Interaction volume radius: 5 \u00c5
Interaction volume height: 10 \u00c5
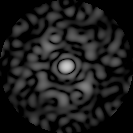
Disorder parameter: 0.8617